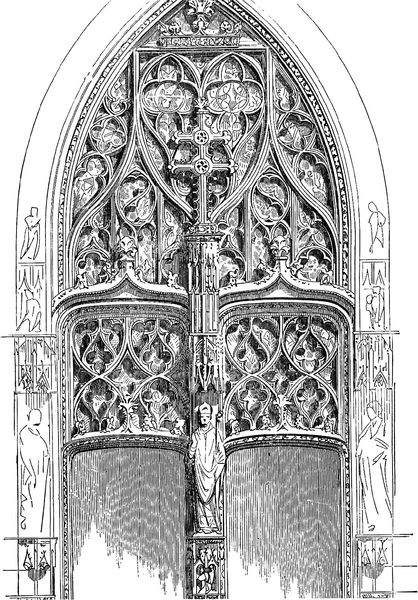
Titel: Kathedrale St. Gatien von Tours
Standort: Tours, Kathedrale St. Gatien (EU - F)
Schlagwörter: fenster, schwarz, skizze, tür, weiss, zeichnung, ornament, kirche, figur, gotik, grafik, kreuz, schraffur, entwurf, verziert, gotisch, spitzbogen, blattwerk, heilige, filigran, gothik, verzierungen, maßwerk, flamboyant, saeule, doppelkreuz, tabernaktel